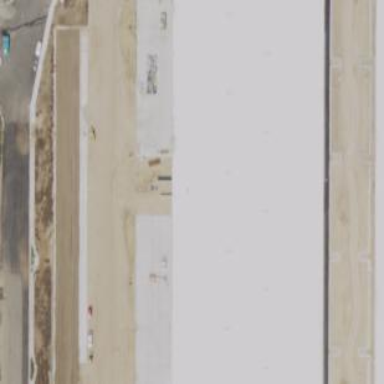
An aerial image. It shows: Warehouse building.